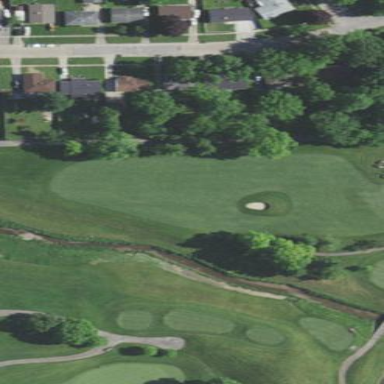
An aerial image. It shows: Area with grass used as rough in golf course.